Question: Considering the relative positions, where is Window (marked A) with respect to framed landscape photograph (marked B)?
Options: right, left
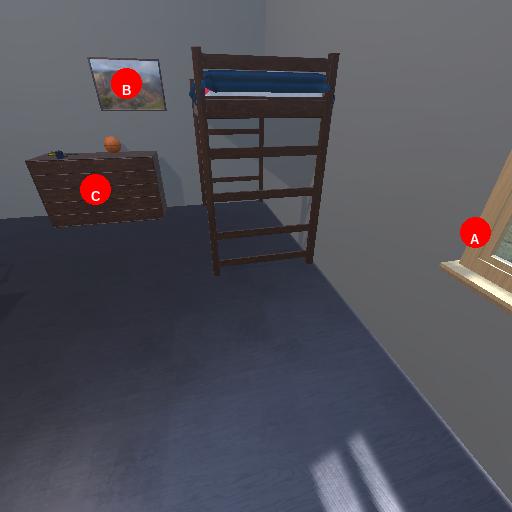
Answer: right